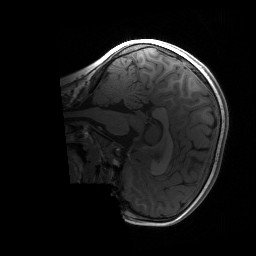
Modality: T1w
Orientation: sagittal
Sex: female
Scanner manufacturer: siemens
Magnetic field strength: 3 T
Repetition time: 1.9 s
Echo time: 0.00243 s